Question: '''
I am using Liferay 6 .
'''
I have created a page and added 6 portlets to it and configured inside portal-ext.properties file as
This private page with all my 6 portlets is shown only when i use Liferay's sign in Portlet (The default login page of Liferay )
Similarly i have my Custom Portlet made of struts2 , which is shown on entering http:localhost:8086 as shown below

'''
<s:form action="helloForm" method="POST" theme="simple">
Enter Your Name:<s:textfield name="namer" />
Enter Your Name:<s:textfield name="passer" />
<s:submit/>
</s:form>
'''
Currently , when user clicks on submit the Struts2 Action class recivies that as shown
'''
public String execute() throws Exception {
HttpServletRequest request = ServletActionContext.getRequest();
String name = ParamUtil.getString(request, "namer");
// does Database check and decides the return page
return ActionSupport.SUCCESS;
}
'''
Now my requirement is that , if he is a valid user , i want to redirect him/her to the Landing Page configured
Please tell me how to do this ??
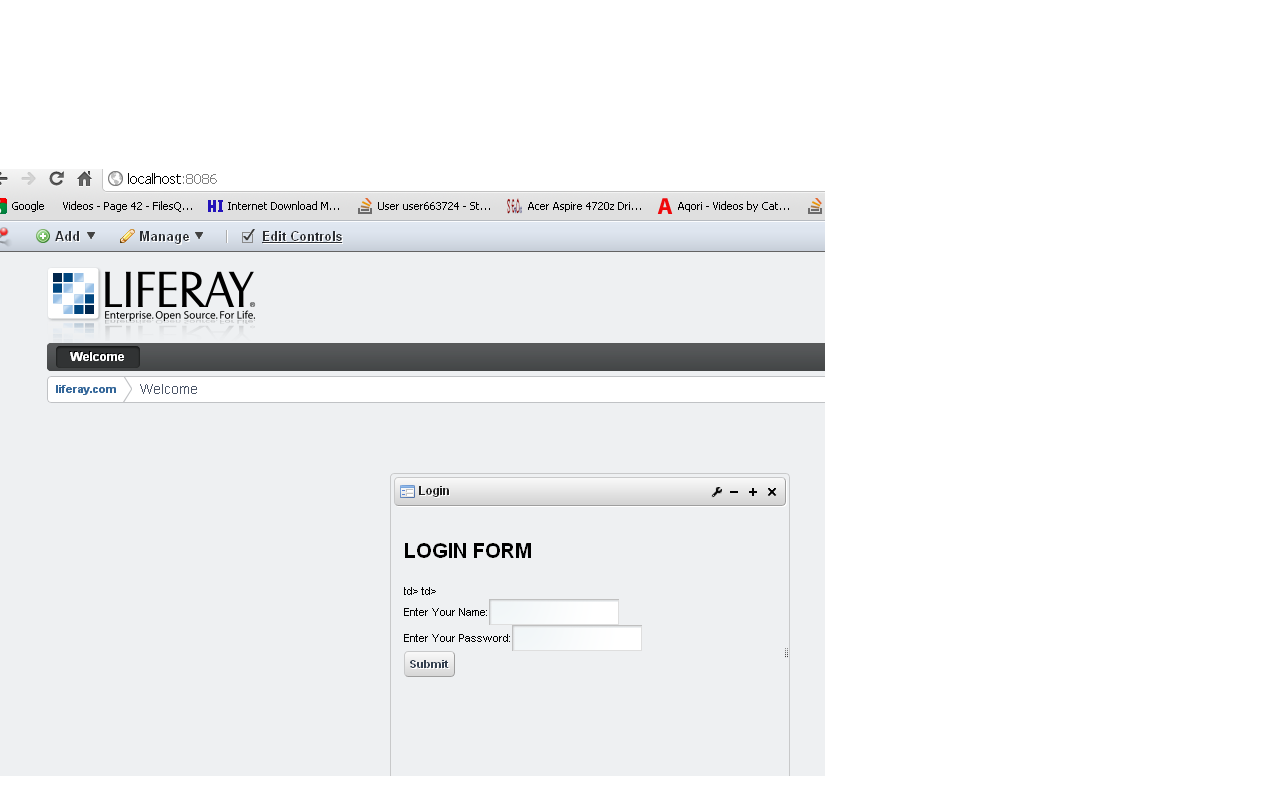
Answer: '''
HttpServletResponse response = ServletActionContext.getResponse();
String targetUrl = "/user/test/home";
response.sendRedirect(targetUrl);
'''